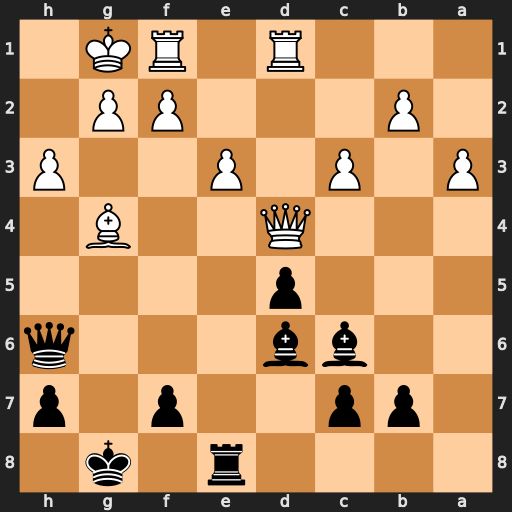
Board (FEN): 4r1k1/1pp2p1p/2bb3q/3p4/3Q2B1/P1P1P2P/1P3PP1/3R1RK1
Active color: b
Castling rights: -
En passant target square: -
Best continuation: Re4 Bf3 Rxd4